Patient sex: M
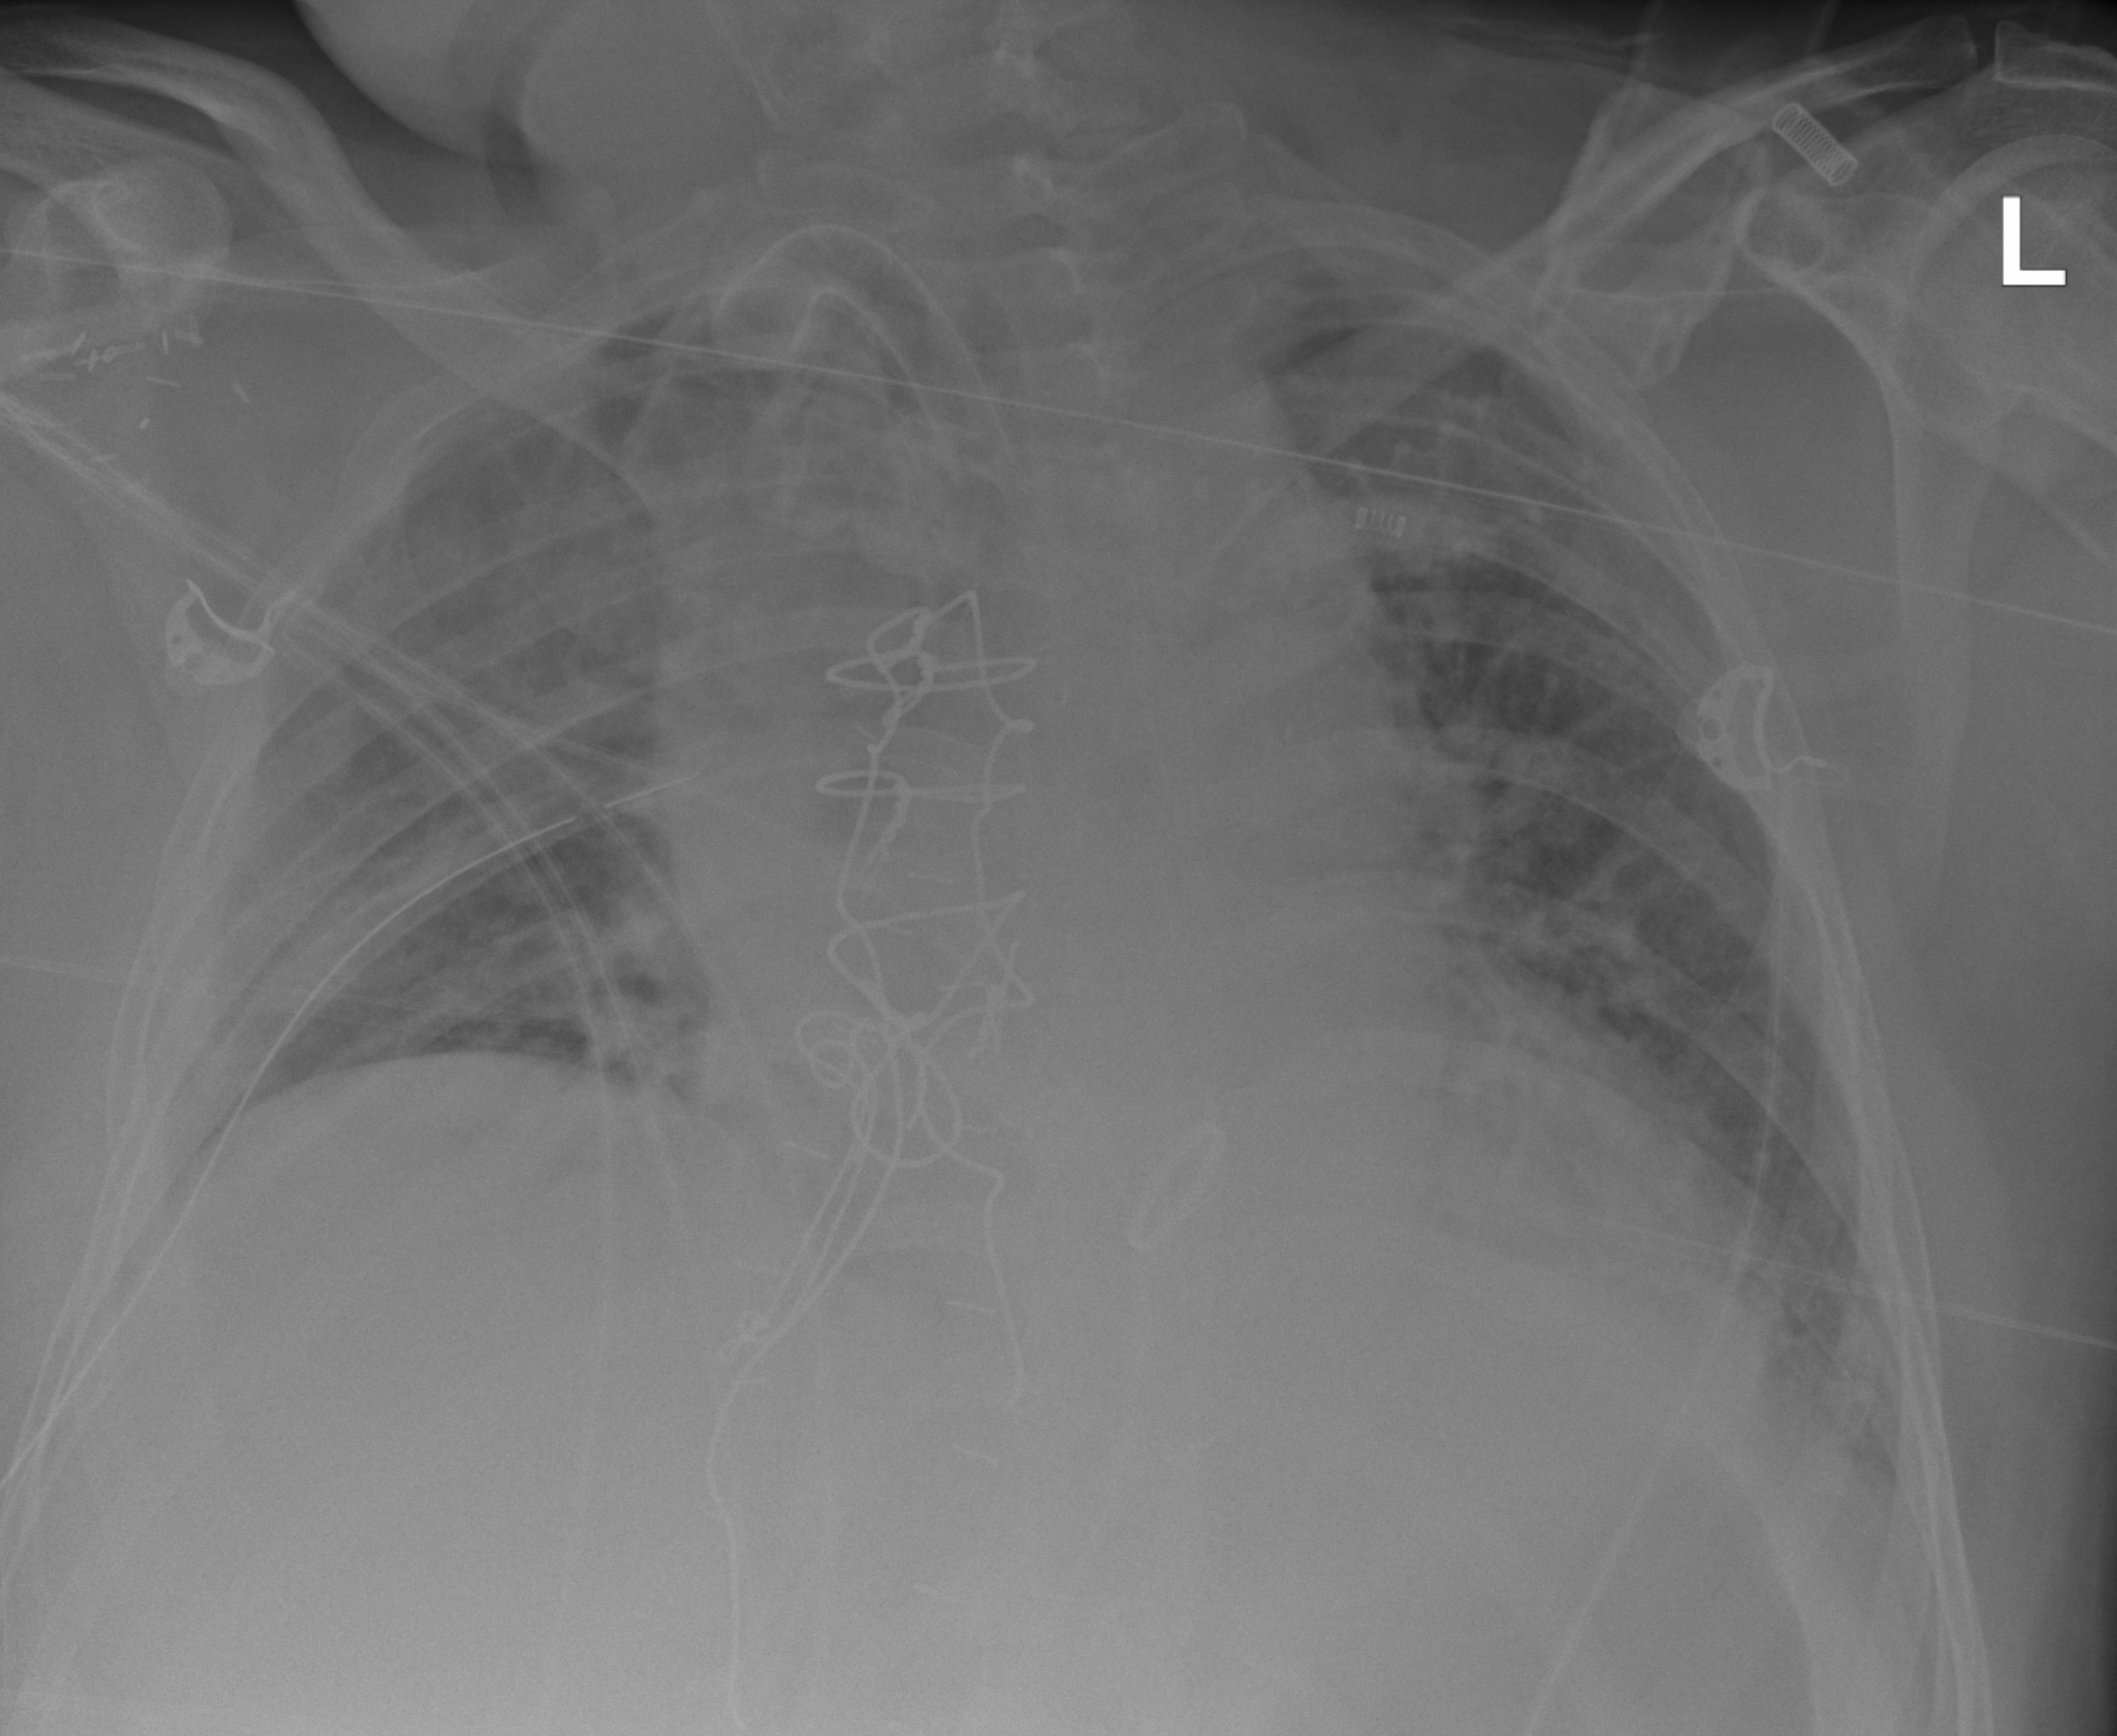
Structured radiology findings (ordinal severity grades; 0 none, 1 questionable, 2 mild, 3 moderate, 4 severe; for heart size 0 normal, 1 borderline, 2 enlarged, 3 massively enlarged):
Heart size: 2
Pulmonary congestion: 3
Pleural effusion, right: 1
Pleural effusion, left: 1
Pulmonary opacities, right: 2
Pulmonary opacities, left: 2
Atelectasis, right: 2
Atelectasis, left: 2